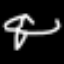
Label: airplane